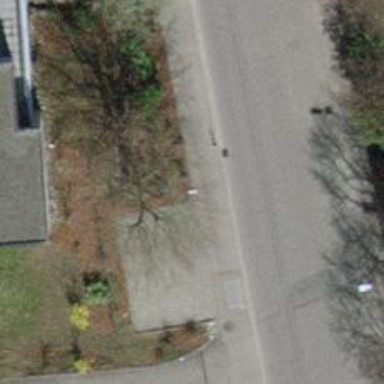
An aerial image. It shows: Bus stop with platform for public transport.